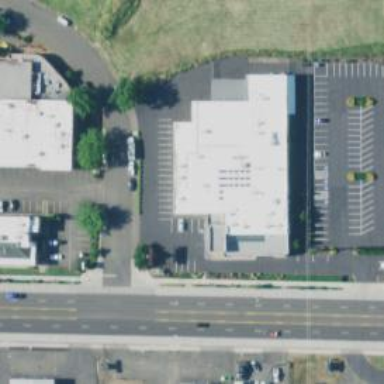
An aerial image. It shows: Healthcare clinic is depicted in the image.